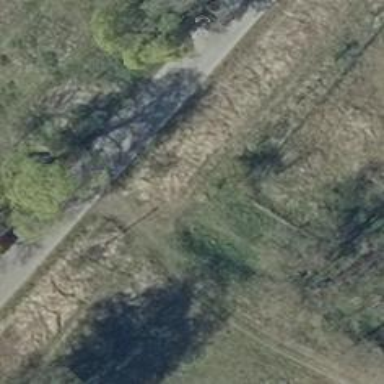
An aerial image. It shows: Culvert tunnel.